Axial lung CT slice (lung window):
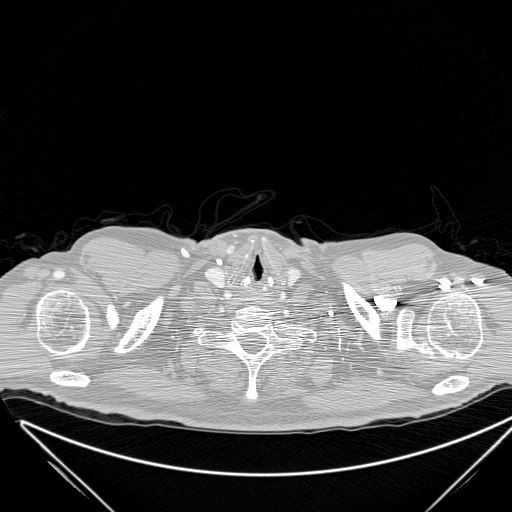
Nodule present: no